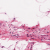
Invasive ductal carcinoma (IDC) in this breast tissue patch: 0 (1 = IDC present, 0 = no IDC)